Interaction volume radius: 5 \u00c5
Interaction volume height: 15 \u00c5
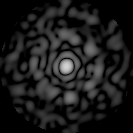
Disorder parameter: 0.8421